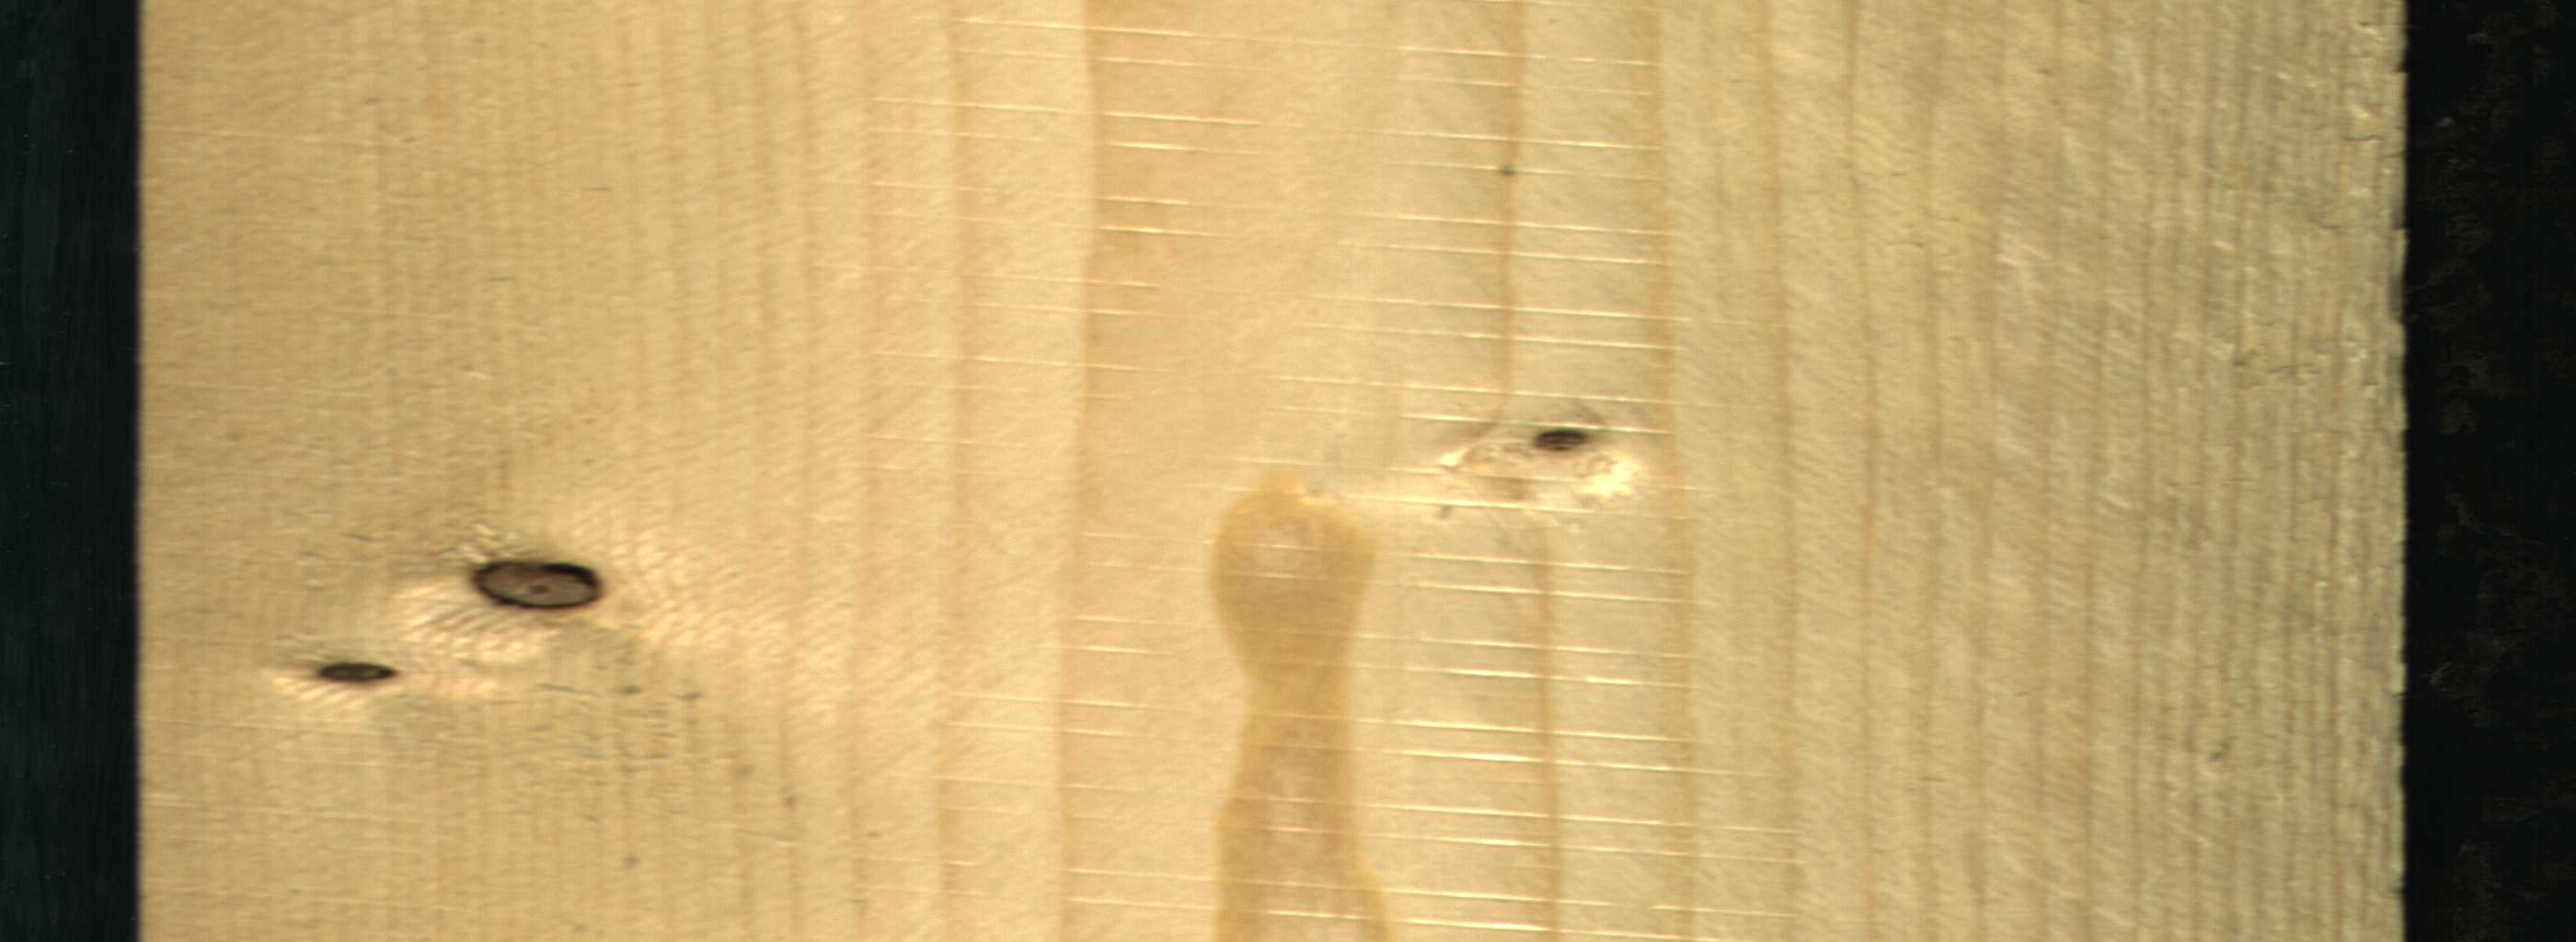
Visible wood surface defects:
Dead_Knot
Dead_Knot
Dead_Knot